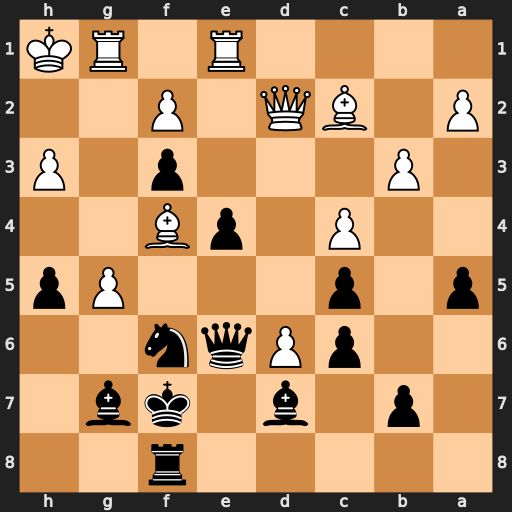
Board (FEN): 5r2/1p1b1kb1/2pPqn2/p1p3Pp/2P1pB2/1P3p1P/P1BQ1P2/4R1RK
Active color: b
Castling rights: -
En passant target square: -
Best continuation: Qxh3+ Bh2 Ng4